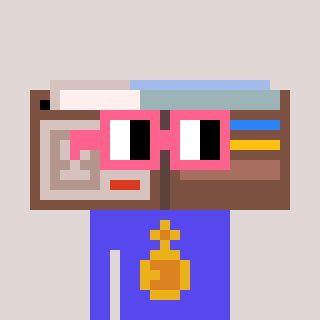
a pixel art character with square pink glasses, a wallet-shaped head and a computerblue-colored body on a warm background